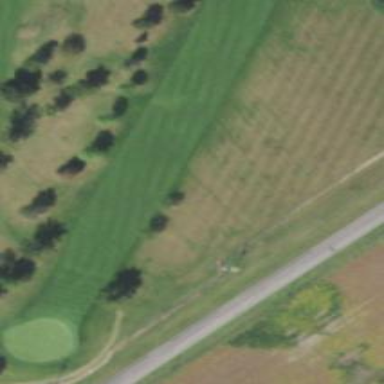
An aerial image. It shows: Grassy area designated as golf fairway.